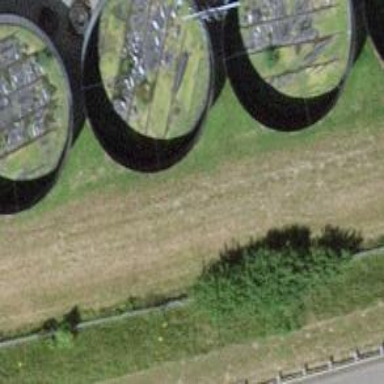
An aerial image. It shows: Storage tank building.